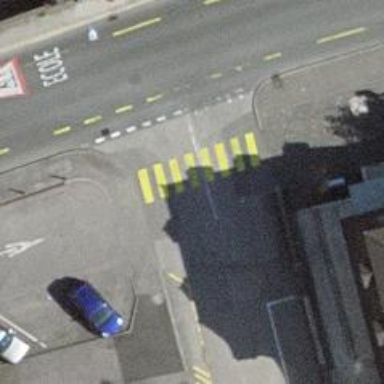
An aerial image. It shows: Uncontrolled zebra crossing on the road.